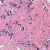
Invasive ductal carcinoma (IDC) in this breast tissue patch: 1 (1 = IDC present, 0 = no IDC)